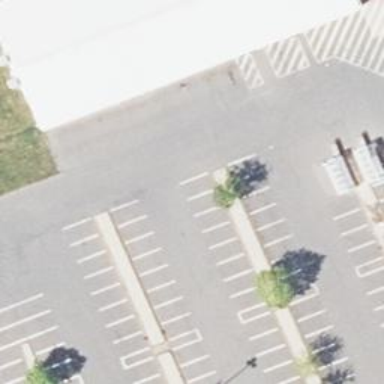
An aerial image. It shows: Asphalt parking aisle road.